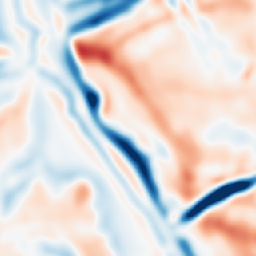
Category: multiscale
Decomposition family: dog
Decomposition parameters: sigma_low: 5
sigma_high: 10
Upsampling method: nearest
Upsampling parameters: scale: 8
Upsampling scale: 8